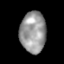
Tissue: lung
Cell type: Epithelial cells
Senescence score: 0.1702
Nuclear area (px): 1040
Mean DAPI intensity: 152.081